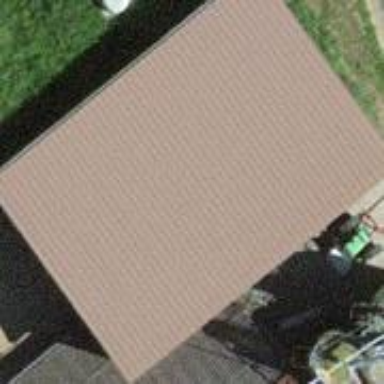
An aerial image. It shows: Shed.